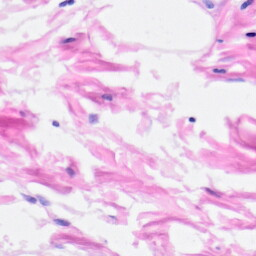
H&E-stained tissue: Heart